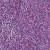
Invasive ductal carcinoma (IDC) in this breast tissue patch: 1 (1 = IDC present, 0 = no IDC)